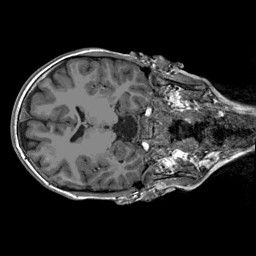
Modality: T1w
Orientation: axial
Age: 12
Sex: male
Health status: ill